Aerial crown-view tile of a tropical tree (Barro Colorado Island, Panama), acquired 20250512:
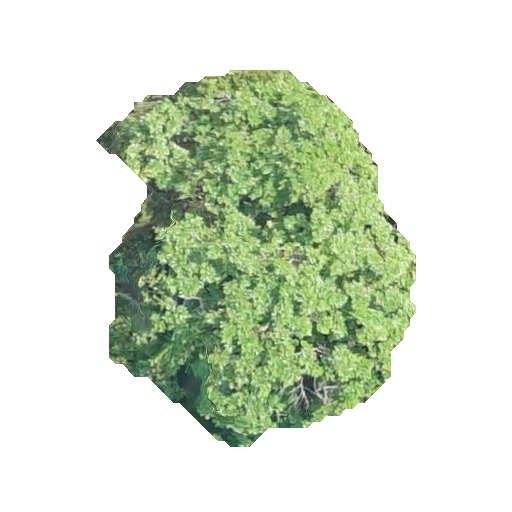
Species: Simarouba amara
GBIF accepted scientific name: Simarouba amara
Crown area: 126.607 m²